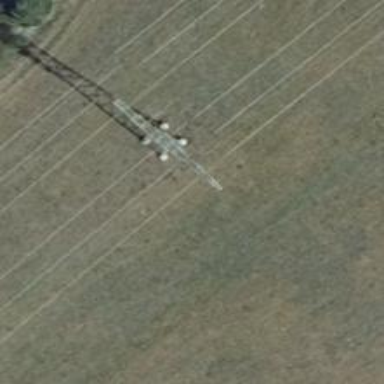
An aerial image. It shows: Power tower.